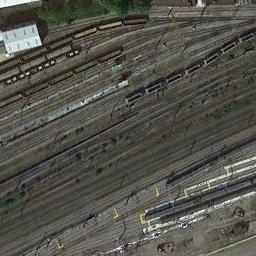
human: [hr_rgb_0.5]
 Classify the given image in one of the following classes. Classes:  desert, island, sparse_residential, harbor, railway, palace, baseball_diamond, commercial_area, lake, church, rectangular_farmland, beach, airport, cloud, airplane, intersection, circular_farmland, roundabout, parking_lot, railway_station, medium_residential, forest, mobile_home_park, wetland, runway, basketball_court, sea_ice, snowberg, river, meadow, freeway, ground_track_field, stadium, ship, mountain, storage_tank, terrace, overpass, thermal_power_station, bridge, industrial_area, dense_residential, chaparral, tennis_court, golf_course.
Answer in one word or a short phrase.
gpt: railway